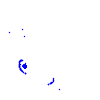
Particle: electron